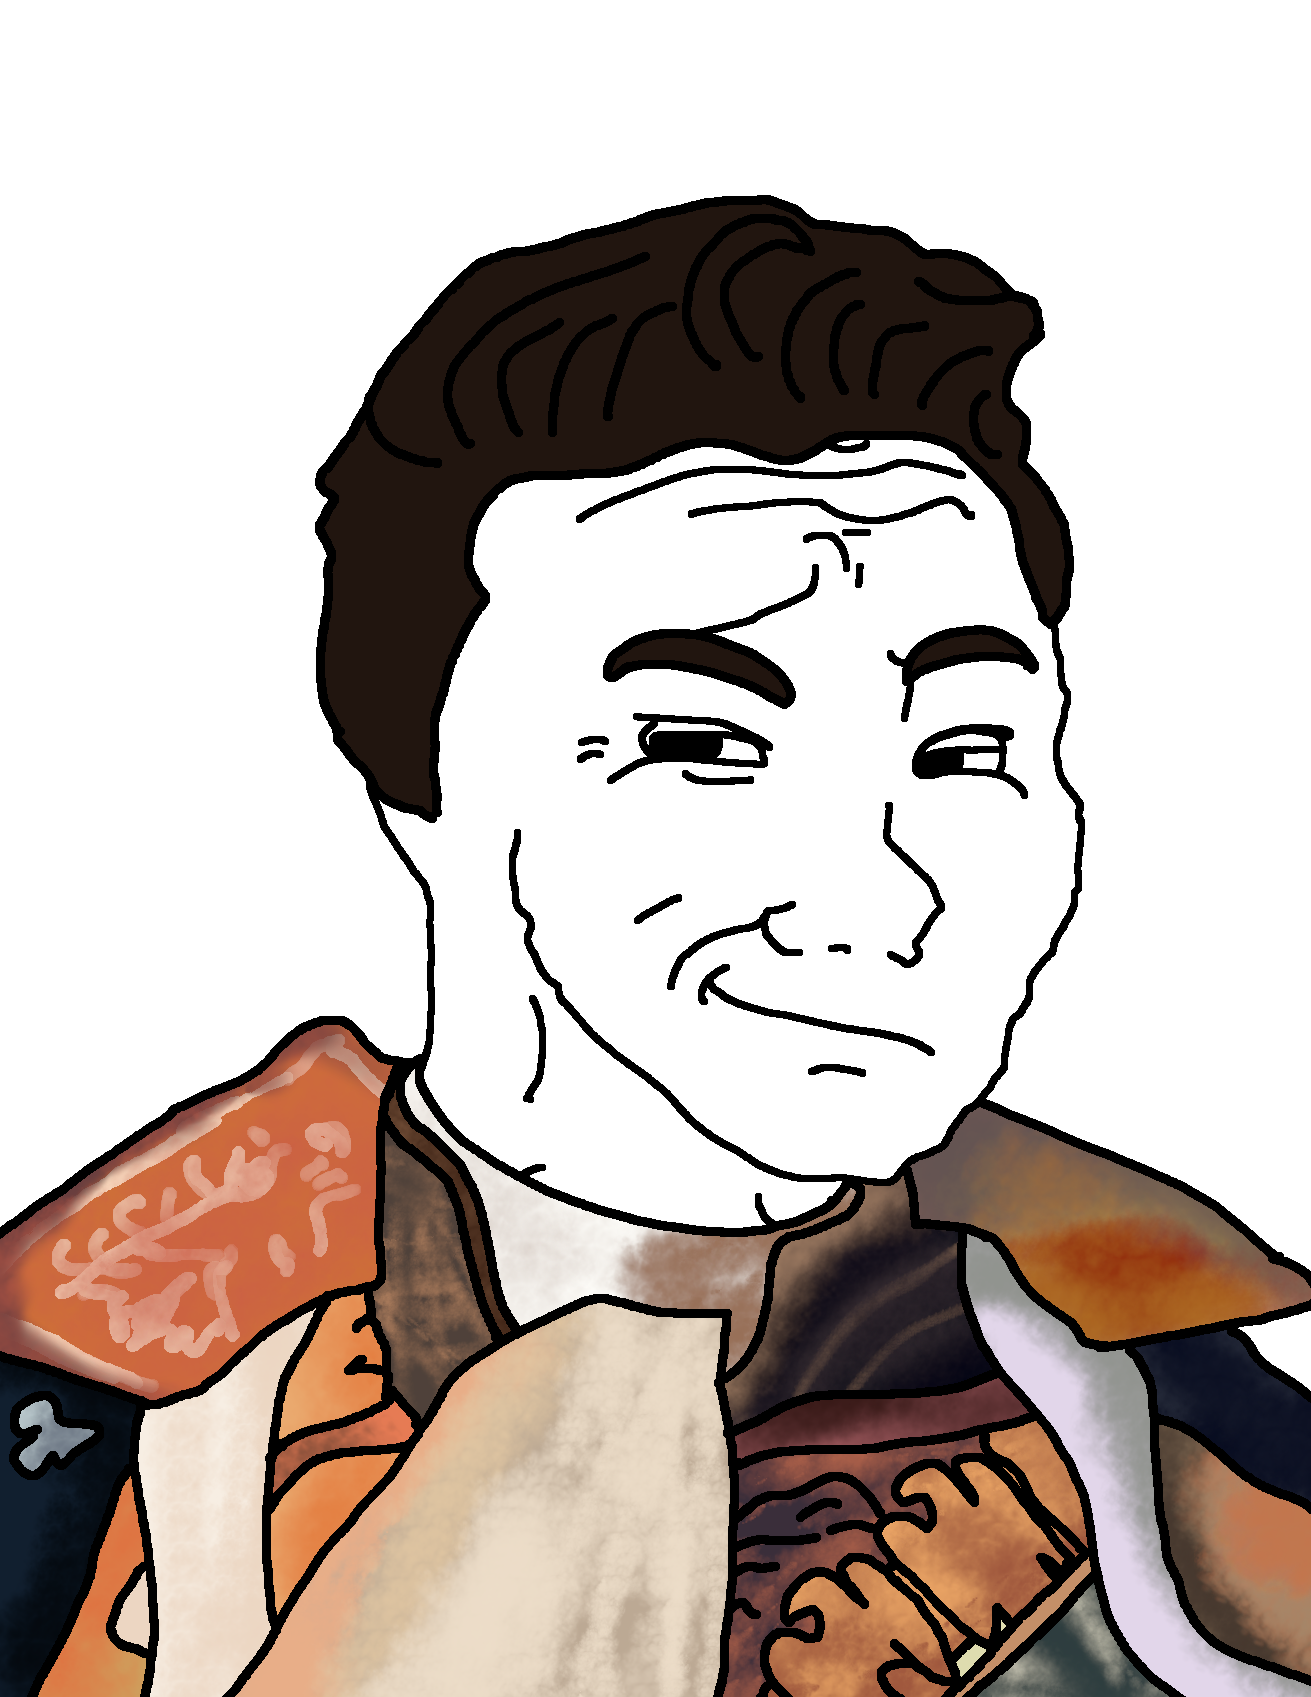
Label: 5_Smugjak